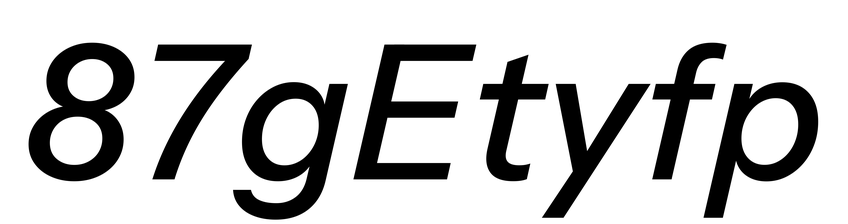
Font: InstrumentSans-Italic_Medium_Italic